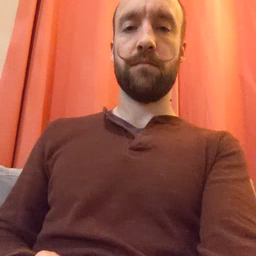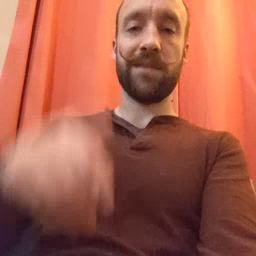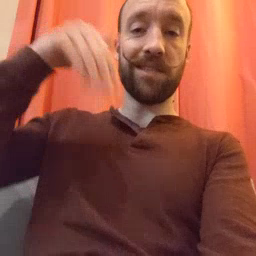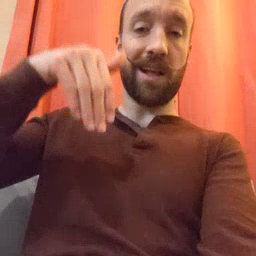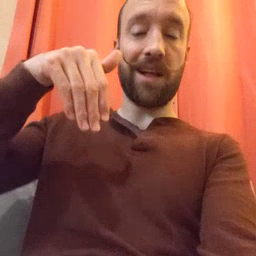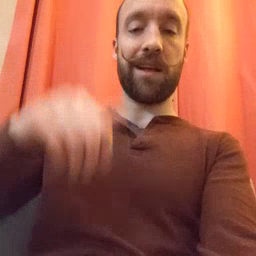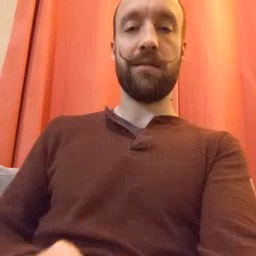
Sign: night